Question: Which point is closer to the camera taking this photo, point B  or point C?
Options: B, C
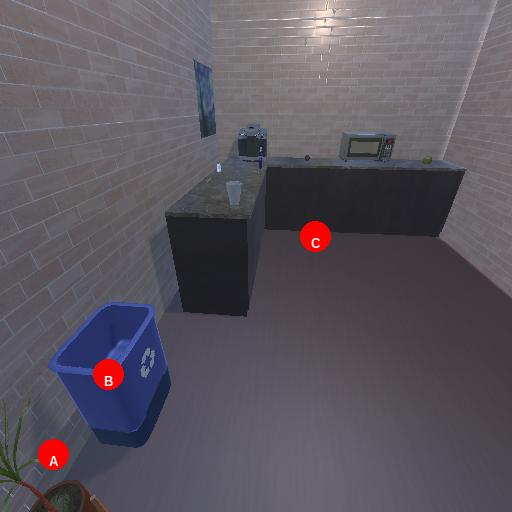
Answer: B